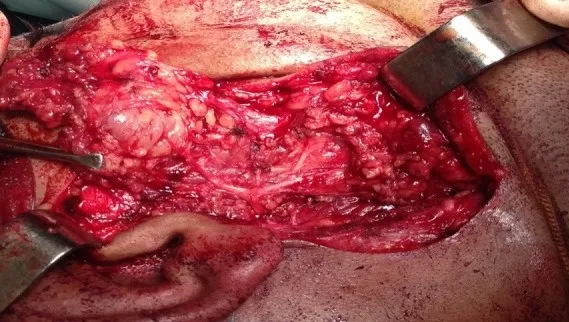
Exofacial parotidectomy with facial nerve preservation.
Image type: medical_photograph (other_medical_photograph)